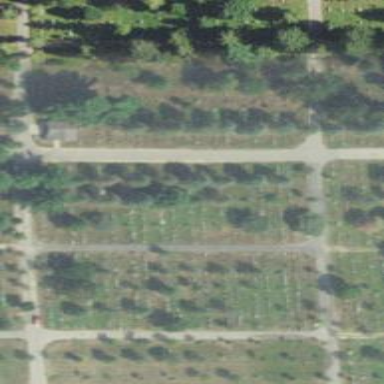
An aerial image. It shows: Cemetery.